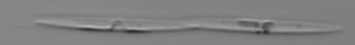
Label: Pseudo-nitzschia